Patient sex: M
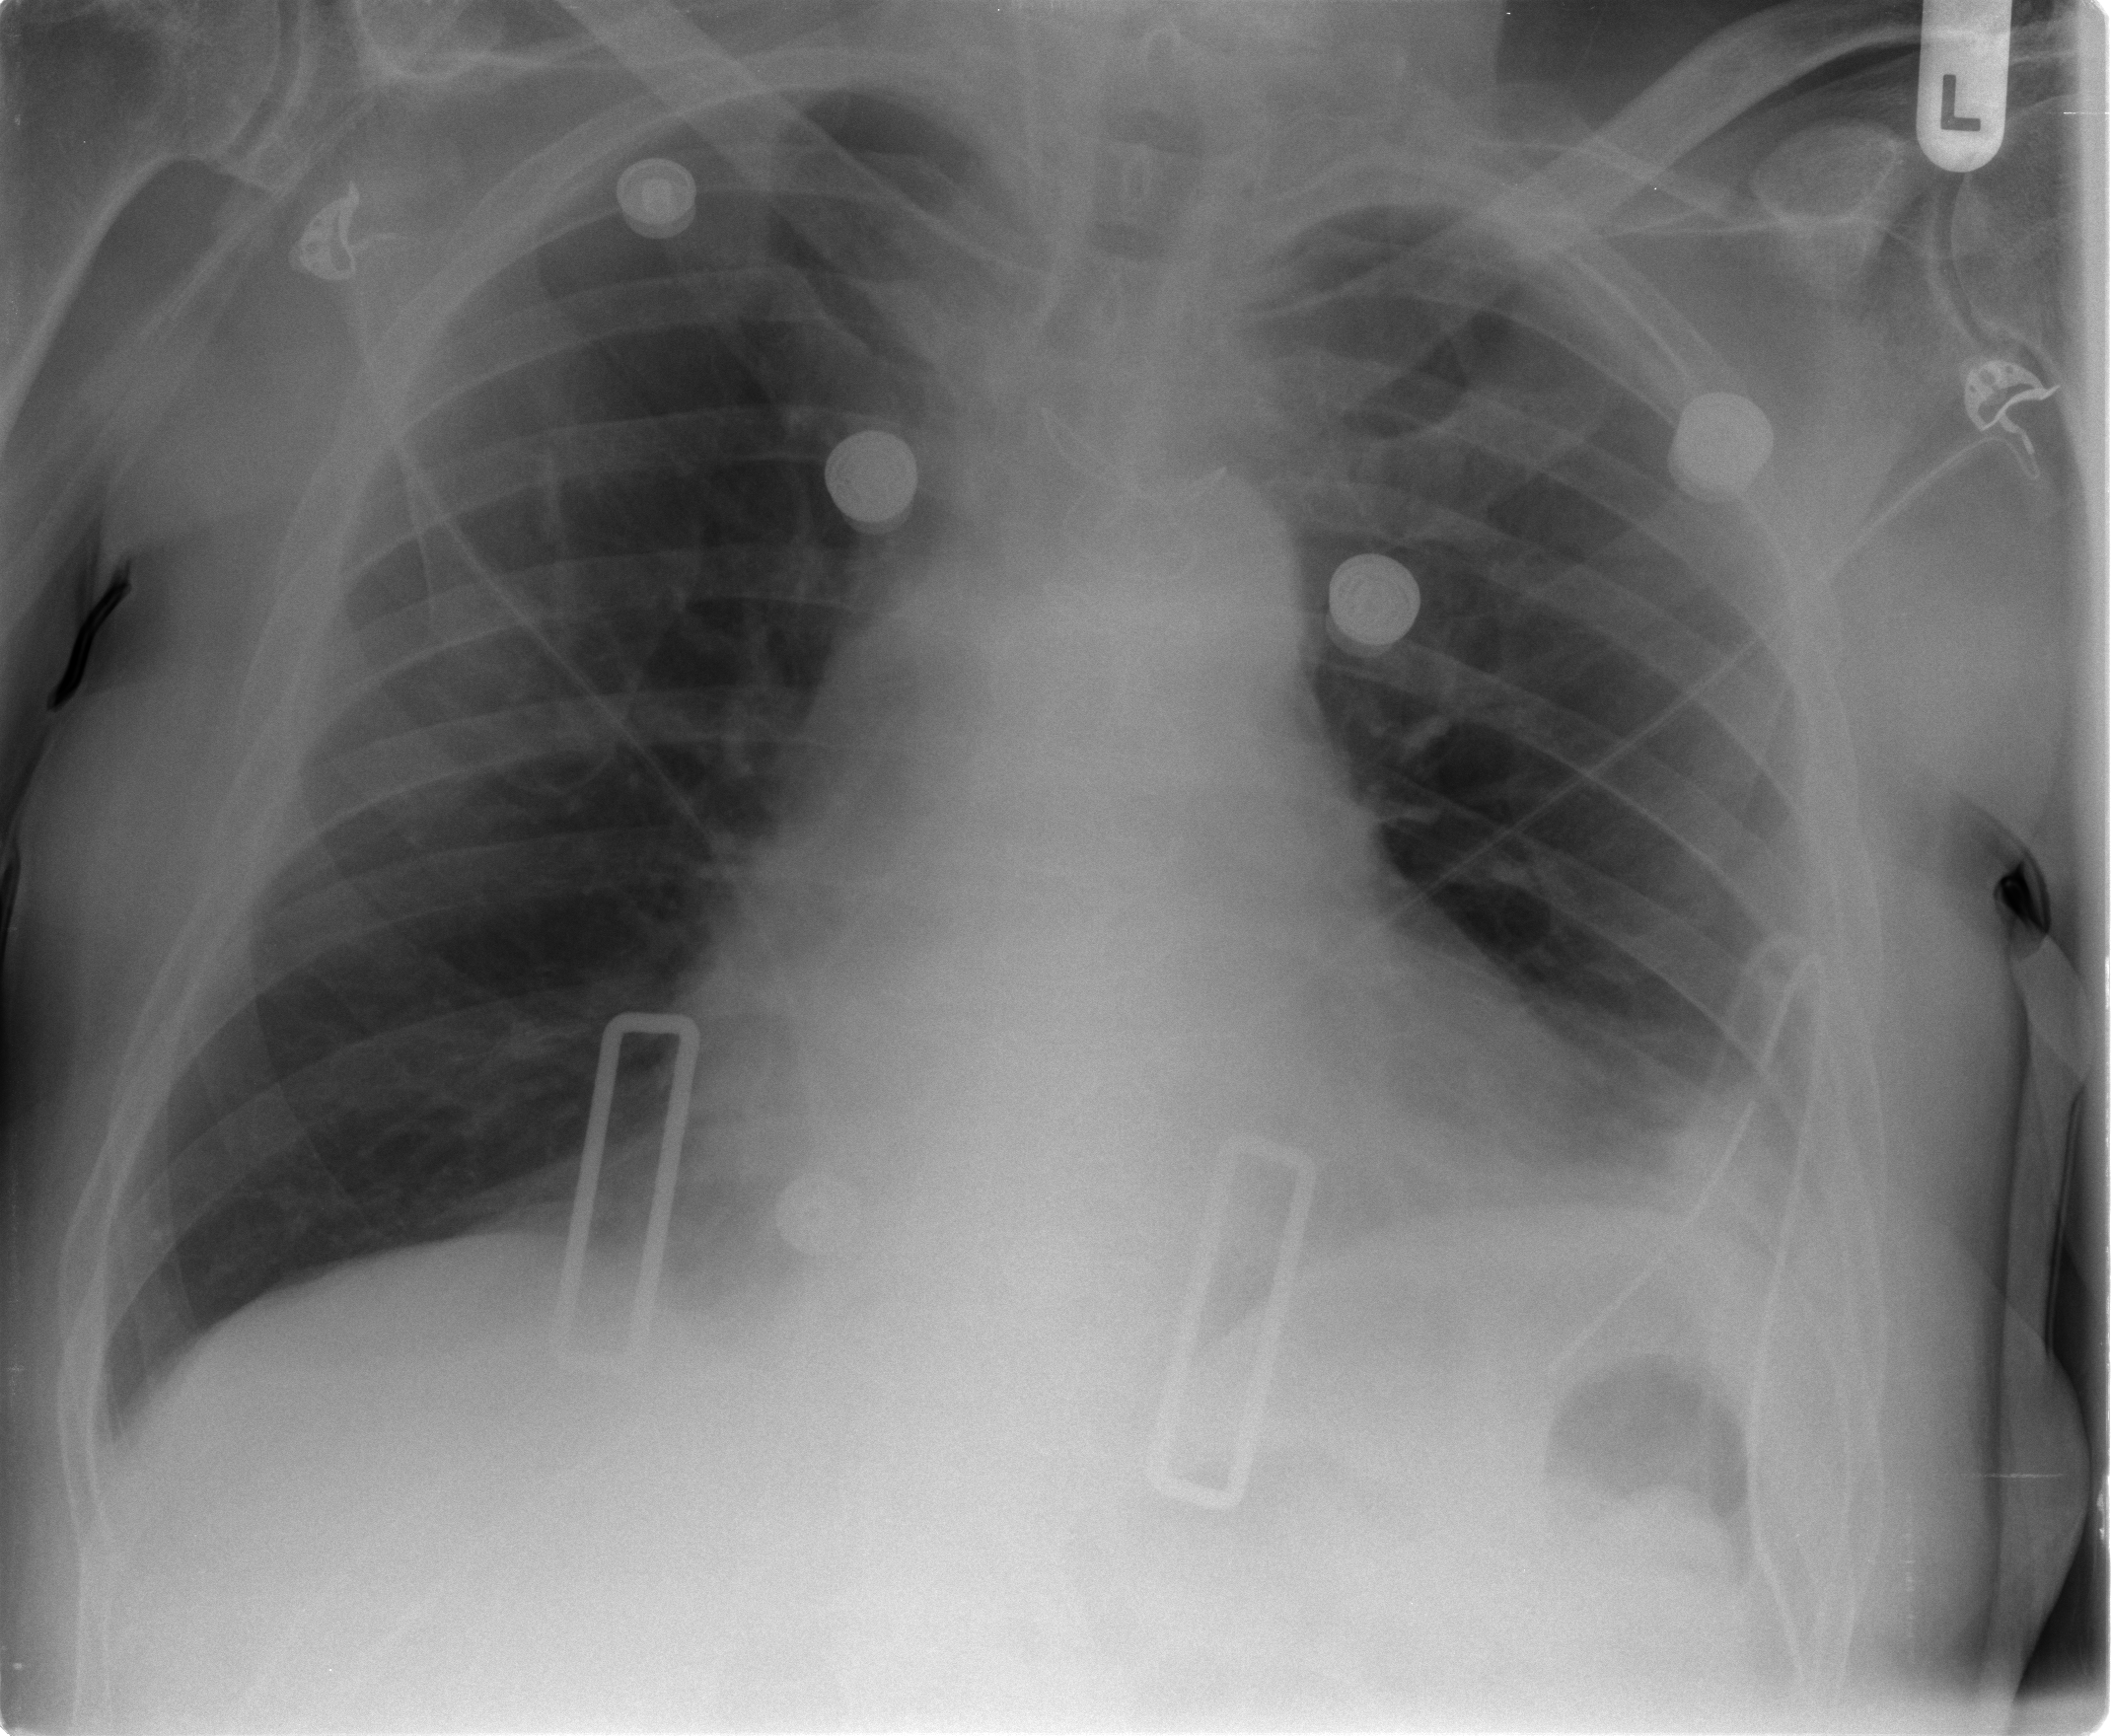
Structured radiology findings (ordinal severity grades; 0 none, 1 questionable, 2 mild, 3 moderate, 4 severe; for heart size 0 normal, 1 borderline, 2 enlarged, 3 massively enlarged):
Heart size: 2
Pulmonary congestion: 2
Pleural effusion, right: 0
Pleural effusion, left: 1
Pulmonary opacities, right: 0
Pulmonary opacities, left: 0
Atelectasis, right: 0
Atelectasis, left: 2